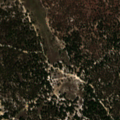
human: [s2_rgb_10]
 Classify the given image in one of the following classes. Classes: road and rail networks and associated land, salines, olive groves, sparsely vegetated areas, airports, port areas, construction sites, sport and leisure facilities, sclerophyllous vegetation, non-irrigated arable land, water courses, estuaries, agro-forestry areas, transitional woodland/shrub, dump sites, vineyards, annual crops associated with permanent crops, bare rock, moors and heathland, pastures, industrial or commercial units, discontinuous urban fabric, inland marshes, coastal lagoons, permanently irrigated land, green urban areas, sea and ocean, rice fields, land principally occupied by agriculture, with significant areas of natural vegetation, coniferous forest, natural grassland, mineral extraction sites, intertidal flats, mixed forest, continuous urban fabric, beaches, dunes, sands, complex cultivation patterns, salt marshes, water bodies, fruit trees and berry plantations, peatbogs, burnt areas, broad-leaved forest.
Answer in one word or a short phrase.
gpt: non-irrigated arable land, broad-leaved forest, mixed forest